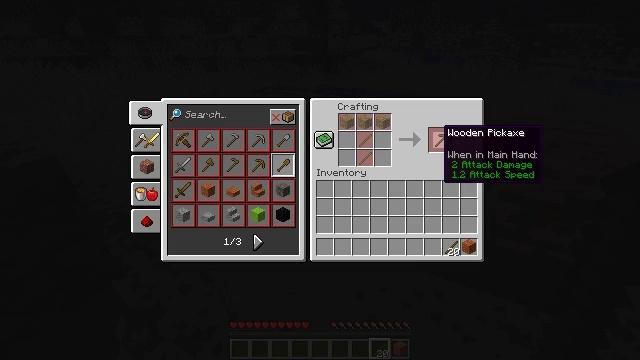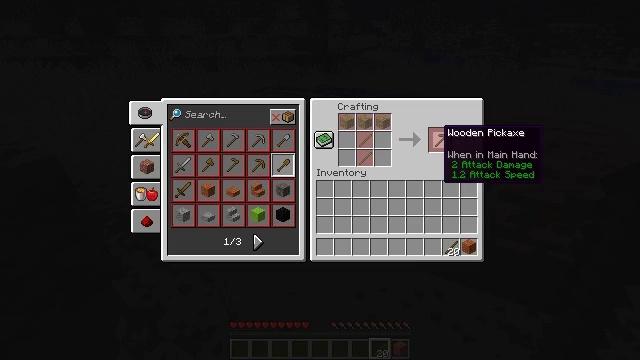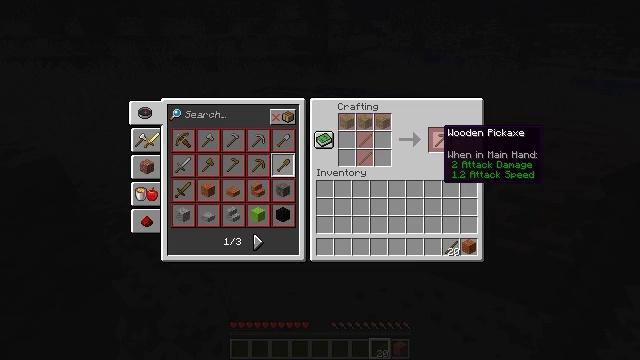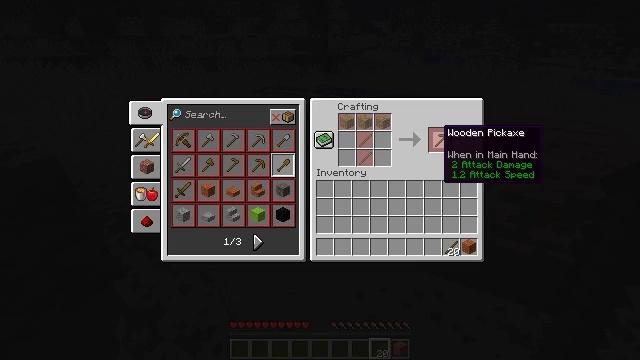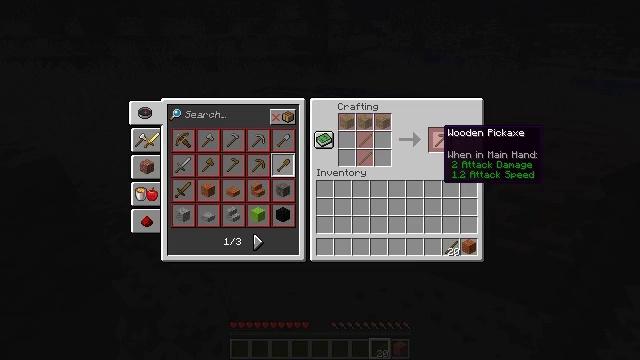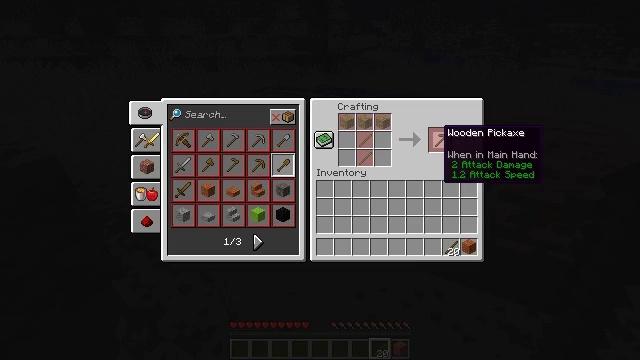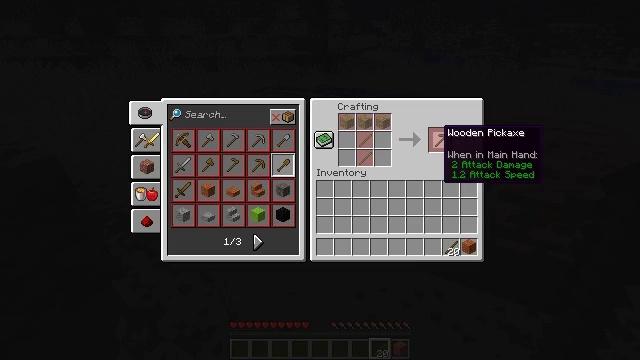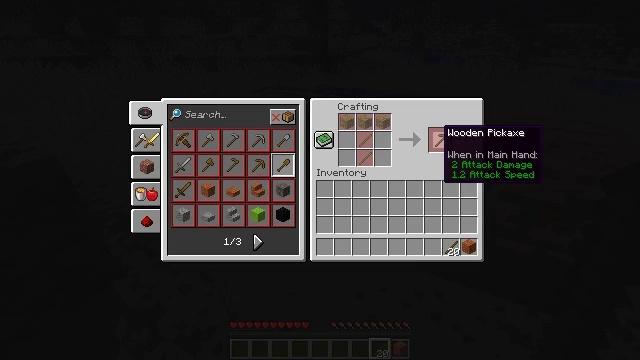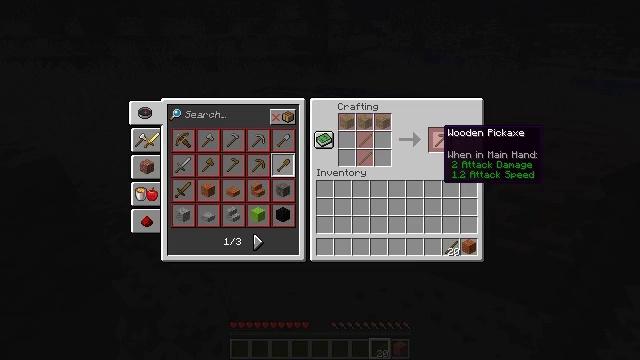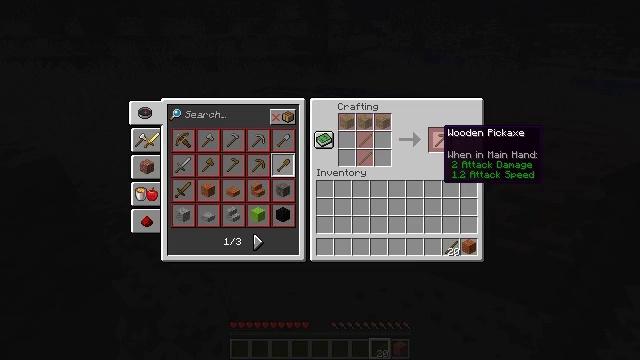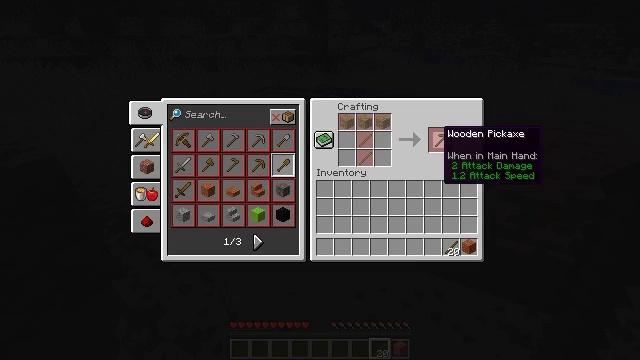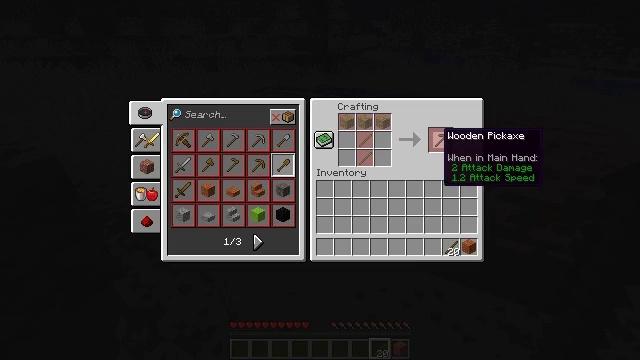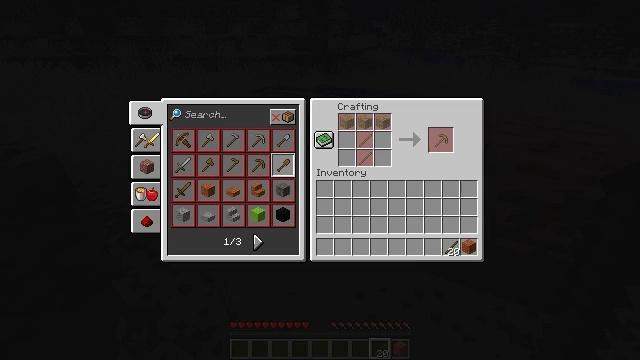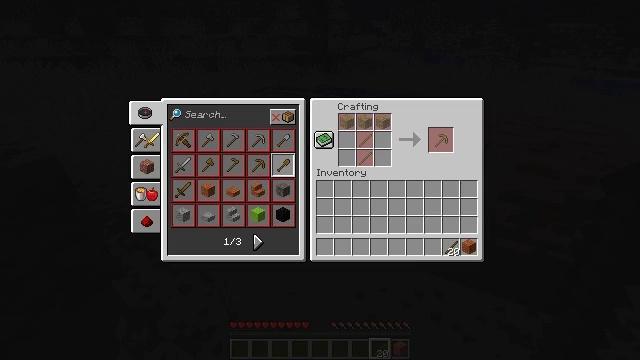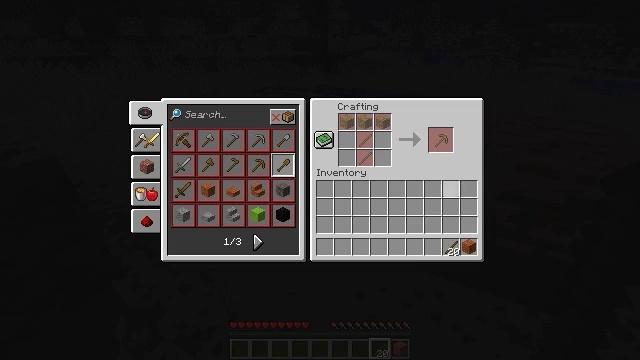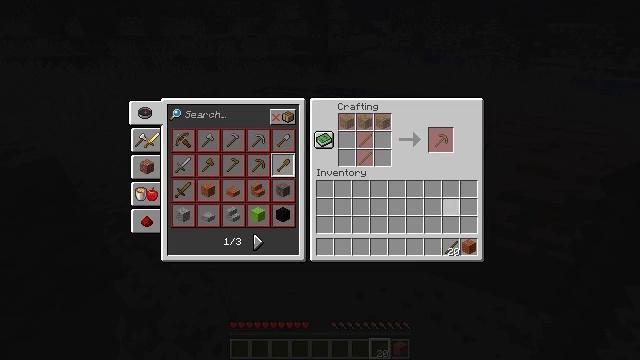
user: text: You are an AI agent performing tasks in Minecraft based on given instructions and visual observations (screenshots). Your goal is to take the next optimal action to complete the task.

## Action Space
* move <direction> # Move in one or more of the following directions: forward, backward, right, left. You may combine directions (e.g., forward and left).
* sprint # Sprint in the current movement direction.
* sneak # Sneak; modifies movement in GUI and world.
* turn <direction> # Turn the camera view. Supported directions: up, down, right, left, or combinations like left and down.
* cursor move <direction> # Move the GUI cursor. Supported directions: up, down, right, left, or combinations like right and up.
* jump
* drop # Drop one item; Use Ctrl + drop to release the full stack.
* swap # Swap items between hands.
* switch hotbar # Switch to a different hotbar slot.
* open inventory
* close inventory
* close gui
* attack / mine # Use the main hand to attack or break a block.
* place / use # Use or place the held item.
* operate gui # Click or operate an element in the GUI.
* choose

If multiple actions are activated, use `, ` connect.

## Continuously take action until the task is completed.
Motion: motion action
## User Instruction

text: Mine acacia planks.
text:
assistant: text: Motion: no_op
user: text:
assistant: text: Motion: no_op
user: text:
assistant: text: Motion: no_op
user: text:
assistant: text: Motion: no_op
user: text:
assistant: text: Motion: no_op
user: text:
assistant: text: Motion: no_op
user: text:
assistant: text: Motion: no_op
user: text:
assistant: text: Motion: no_op
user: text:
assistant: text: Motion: no_op
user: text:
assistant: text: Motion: no_op
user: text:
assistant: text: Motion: no_op
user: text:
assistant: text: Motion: cursor move down
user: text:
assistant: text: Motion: cursor move down
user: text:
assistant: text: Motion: cursor move down
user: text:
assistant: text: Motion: cursor move down
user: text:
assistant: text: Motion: cursor move down
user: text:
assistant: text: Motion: cursor move down
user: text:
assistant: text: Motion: cursor move down
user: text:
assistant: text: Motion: no_op
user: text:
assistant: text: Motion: no_op
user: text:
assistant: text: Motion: no_op
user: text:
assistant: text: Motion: no_op
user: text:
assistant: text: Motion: no_op
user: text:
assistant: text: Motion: no_op
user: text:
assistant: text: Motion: no_op
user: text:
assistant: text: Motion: no_op
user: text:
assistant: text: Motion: no_op
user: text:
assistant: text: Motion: no_op
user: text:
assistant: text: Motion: cursor move right and up
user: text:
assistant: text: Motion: cursor move right